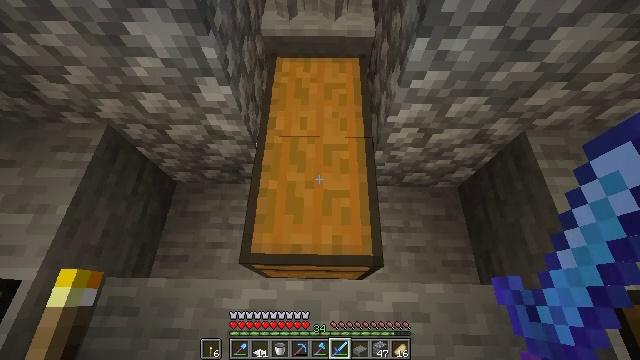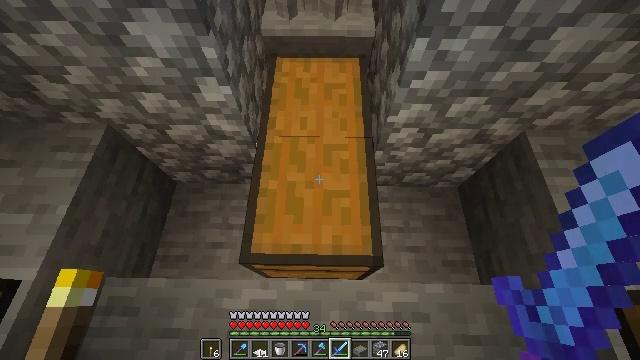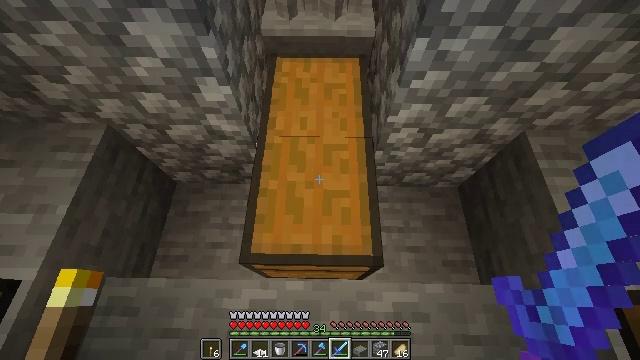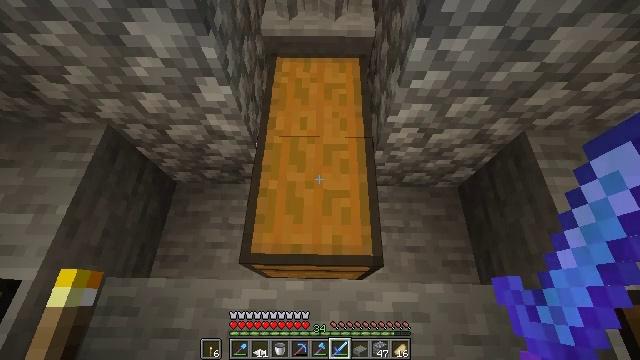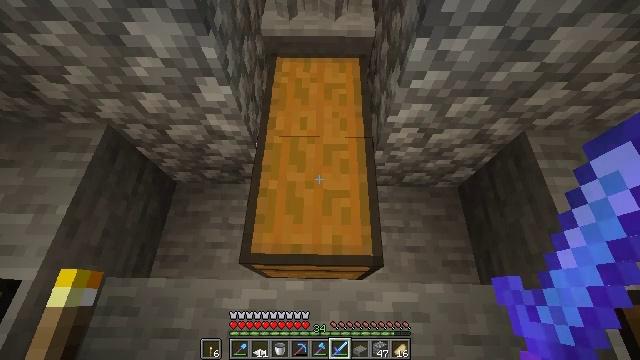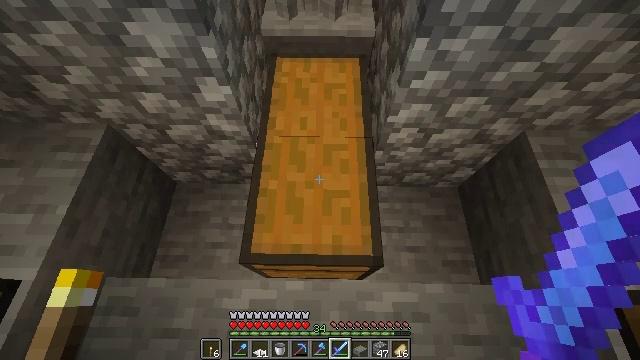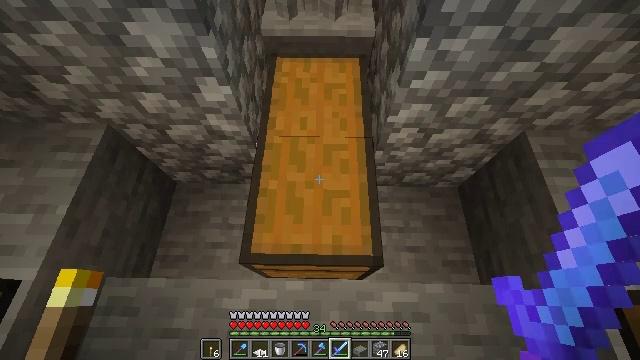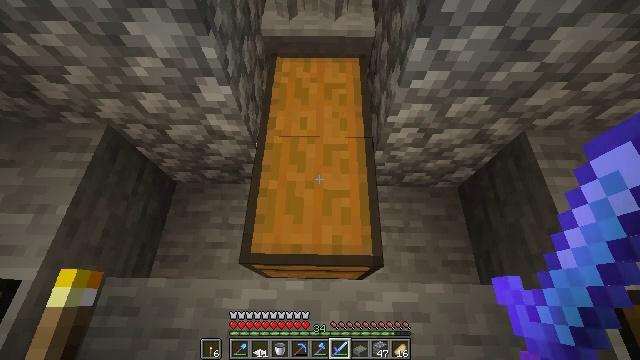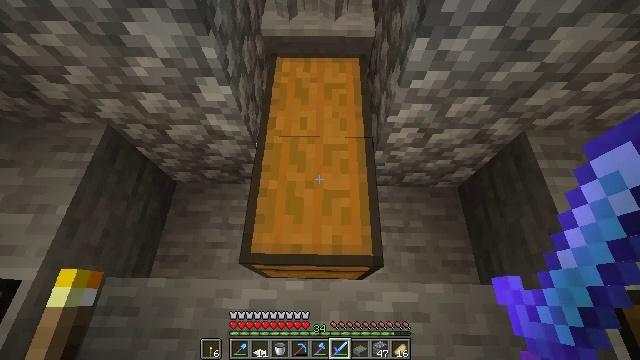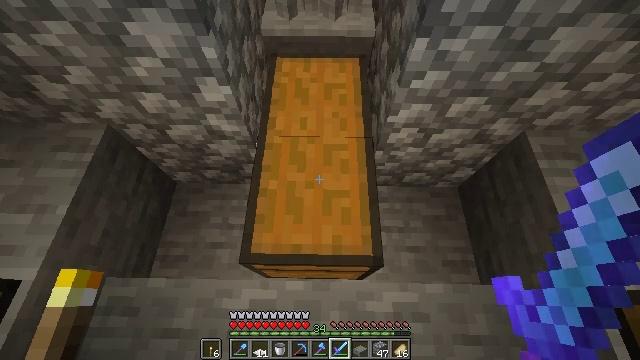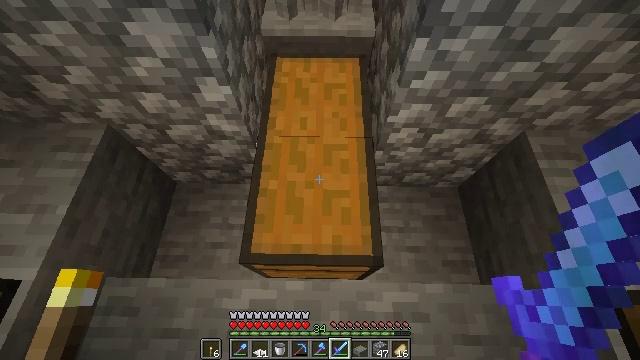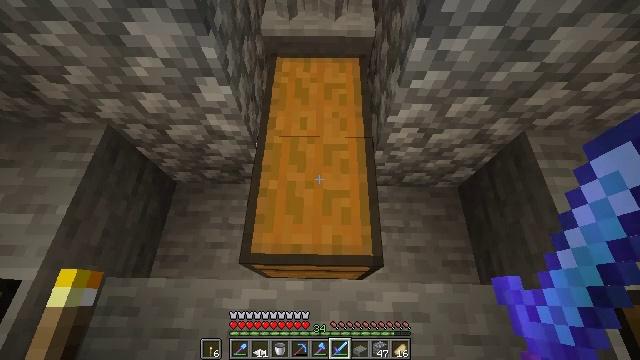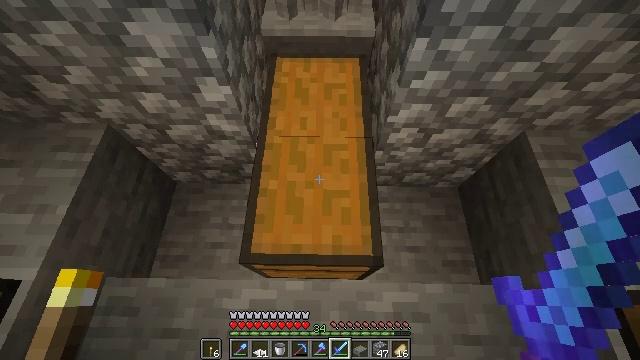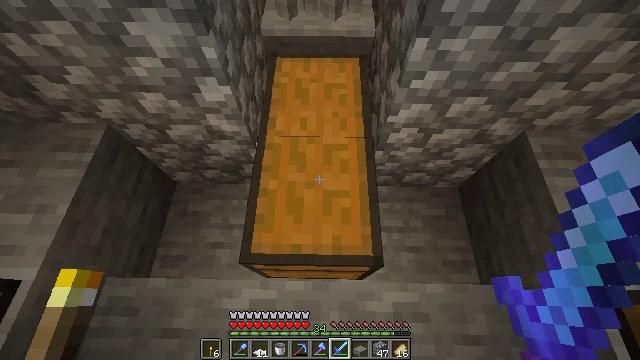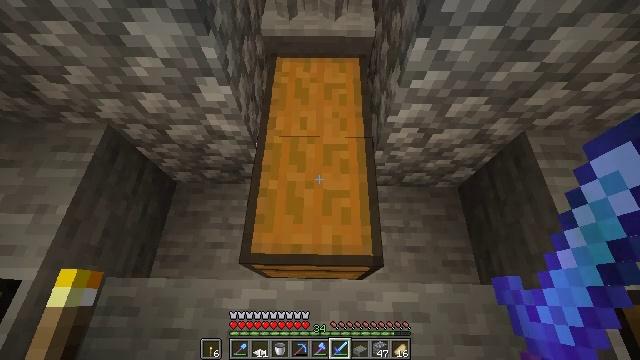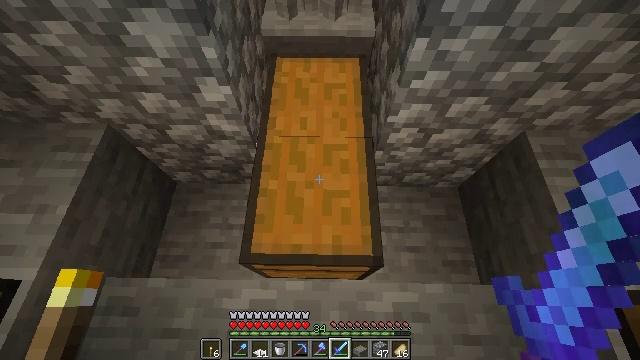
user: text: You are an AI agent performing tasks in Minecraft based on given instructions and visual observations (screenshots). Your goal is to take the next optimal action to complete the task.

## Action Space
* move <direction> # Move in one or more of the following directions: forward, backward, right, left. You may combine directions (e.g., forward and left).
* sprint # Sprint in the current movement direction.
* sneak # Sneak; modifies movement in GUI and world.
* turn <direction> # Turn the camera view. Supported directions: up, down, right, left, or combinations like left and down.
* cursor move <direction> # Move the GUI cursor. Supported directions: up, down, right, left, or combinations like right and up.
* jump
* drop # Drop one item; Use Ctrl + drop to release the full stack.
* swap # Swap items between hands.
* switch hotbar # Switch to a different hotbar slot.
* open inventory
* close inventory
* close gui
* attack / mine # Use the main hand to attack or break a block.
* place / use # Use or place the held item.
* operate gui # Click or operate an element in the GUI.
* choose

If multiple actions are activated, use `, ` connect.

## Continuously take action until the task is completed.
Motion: motion action
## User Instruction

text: Remove a diamond sword from the inventory.
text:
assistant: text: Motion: no_op
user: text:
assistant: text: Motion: no_op
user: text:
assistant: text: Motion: no_op
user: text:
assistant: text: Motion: no_op
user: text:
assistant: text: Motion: no_op
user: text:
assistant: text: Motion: no_op
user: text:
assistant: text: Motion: no_op
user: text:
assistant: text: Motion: no_op
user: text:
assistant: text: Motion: no_op
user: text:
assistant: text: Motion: no_op
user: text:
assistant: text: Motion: no_op
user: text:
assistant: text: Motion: no_op
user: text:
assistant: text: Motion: no_op
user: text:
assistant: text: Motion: no_op
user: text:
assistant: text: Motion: no_op
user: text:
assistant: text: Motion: no_op
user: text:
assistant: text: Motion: no_op
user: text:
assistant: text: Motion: no_op
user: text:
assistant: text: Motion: no_op
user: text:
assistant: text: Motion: no_op
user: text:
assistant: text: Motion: no_op
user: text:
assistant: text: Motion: no_op
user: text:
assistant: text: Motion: no_op
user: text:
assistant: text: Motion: no_op
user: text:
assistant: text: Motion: no_op
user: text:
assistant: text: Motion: no_op
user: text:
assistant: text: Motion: no_op
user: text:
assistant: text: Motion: no_op
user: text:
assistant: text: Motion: no_op
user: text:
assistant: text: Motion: no_op